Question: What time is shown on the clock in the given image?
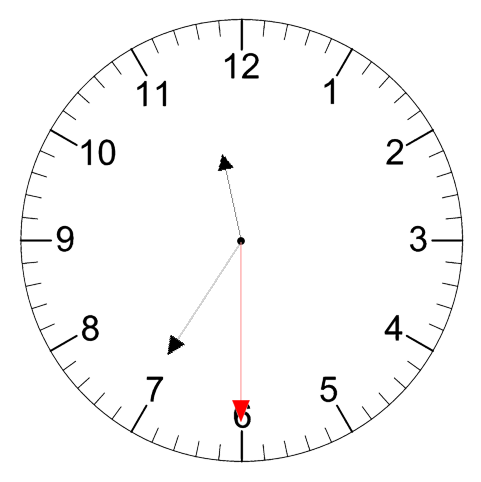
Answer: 11:35:30